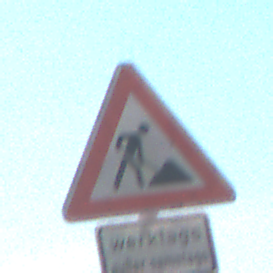
Verkehrszeichen: Arbeitsstelle
Zusatzzeichen unten: ZeitangabenMitBeschraenkungAufWochentage7
Umgebung: Outdoor, Nature
Tageszeit: Midday
Wetter: Clear
Licht: Natural
Jahreszeit: NotSpecified
Kontrast: HighContrast